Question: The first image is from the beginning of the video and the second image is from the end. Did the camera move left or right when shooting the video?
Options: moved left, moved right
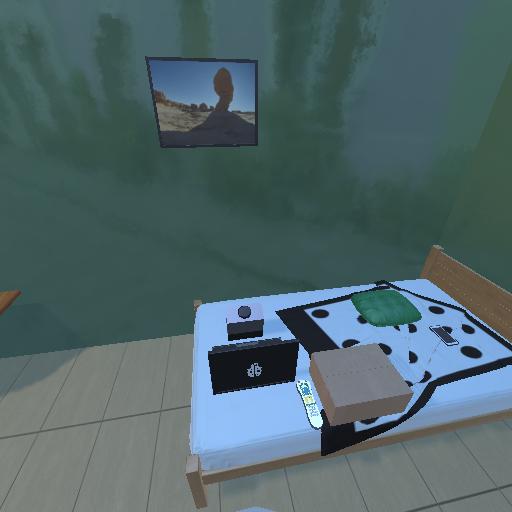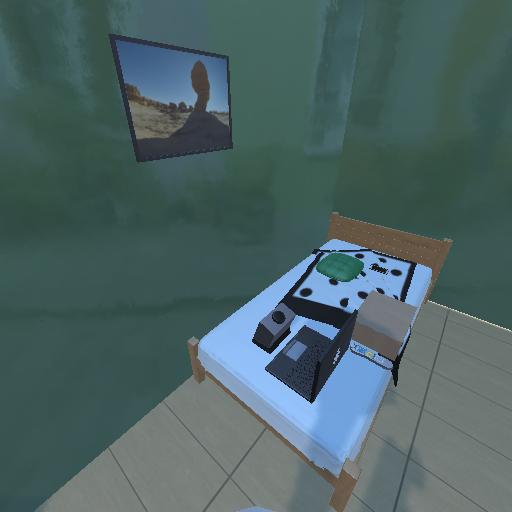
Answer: moved left